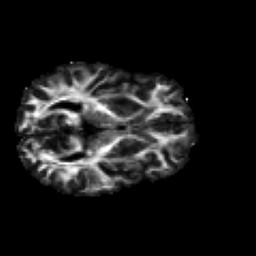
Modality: FA
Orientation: axial
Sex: male
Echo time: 0.114 s